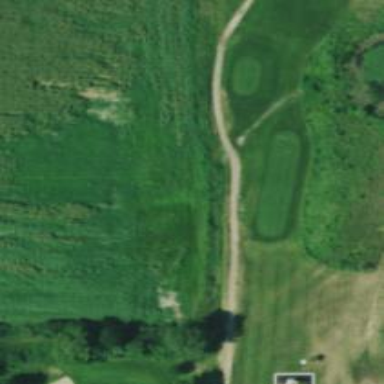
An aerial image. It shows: Path for both roads and golfers.